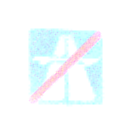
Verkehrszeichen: EndeAutbahn
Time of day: SunriseSunset
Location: Outdoor (RoadRail)
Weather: Clear
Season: NotSpecified
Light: Natural